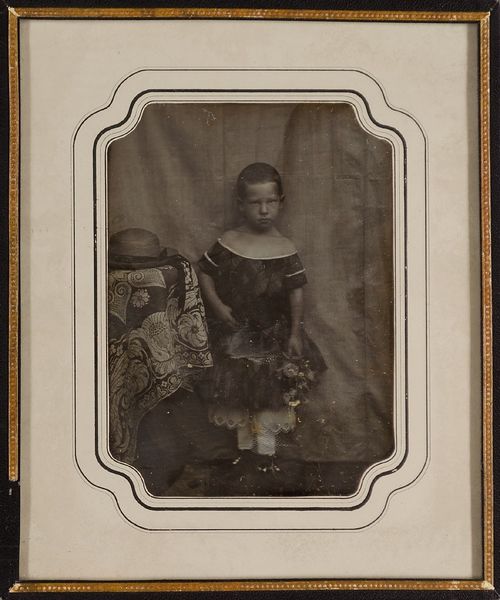
Titel: Otto Christian Gaedechens, geb. 25.01.1848
Standort: Hamburg
Institution: Museum für Kunst und Gewerbe Hamburg
Schlagwörter: portrait, figur, junge, foto, fotografie, photographie, photo, lichtbild, daguerreotypie, bildwerke, angewandte und bildende kunst, hessische systematik, porträt, porträtfotografie, porträtphotographie